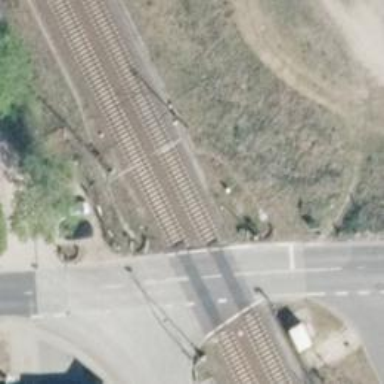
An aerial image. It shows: Railway milestone.